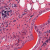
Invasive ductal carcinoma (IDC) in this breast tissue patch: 0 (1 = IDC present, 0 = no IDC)